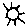
Label: sun